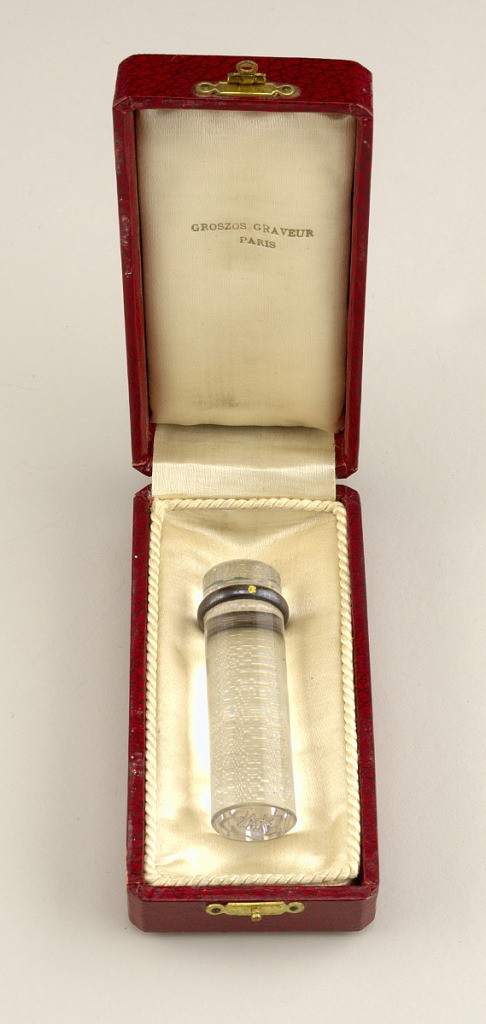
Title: Seal
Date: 19th century
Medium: Glass, silver
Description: Seal: squirrel in box; crystal cylinder with silver ring